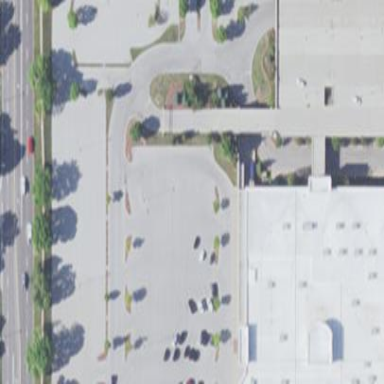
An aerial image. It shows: Retail building.